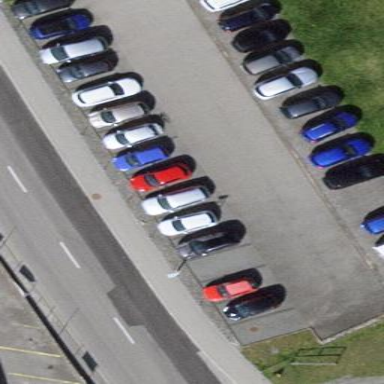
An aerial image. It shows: Parking area with surface.